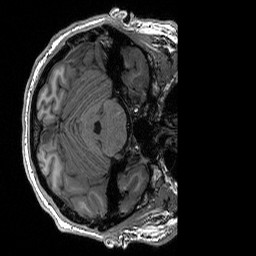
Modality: T1w
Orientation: axial
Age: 22
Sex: male
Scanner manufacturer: siemens
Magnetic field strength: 3 T
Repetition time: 2.53 s
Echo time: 0.0033 s